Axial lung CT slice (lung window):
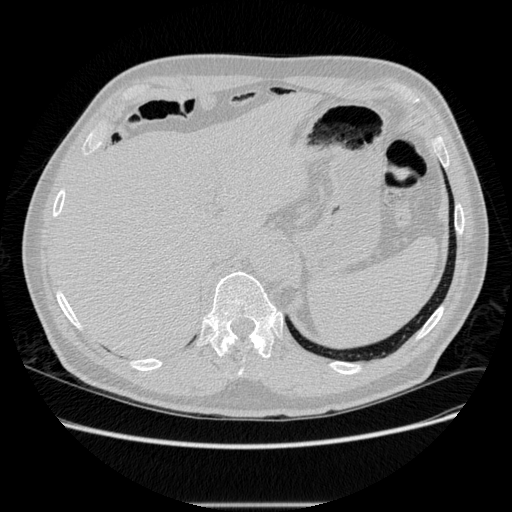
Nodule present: no